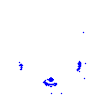
Particle: electron